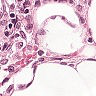
Metastatic tissue present: no